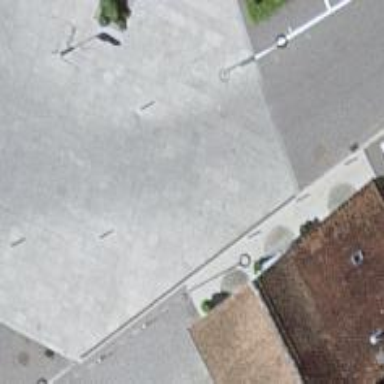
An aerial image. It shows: Living street paved with paving stones.